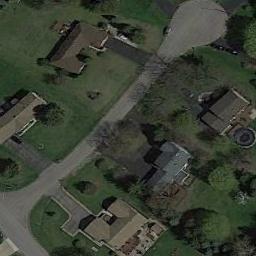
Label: medium_residential